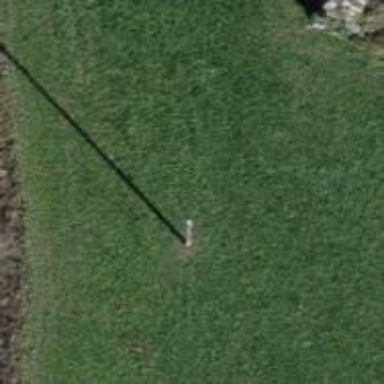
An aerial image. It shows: Power pole.